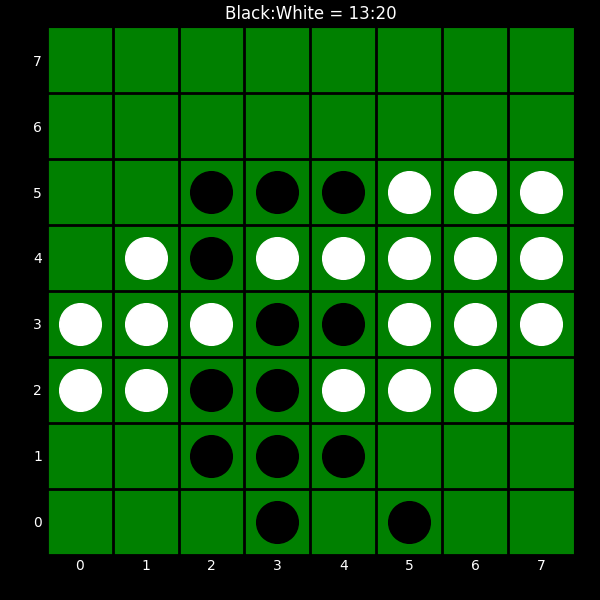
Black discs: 13
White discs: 20